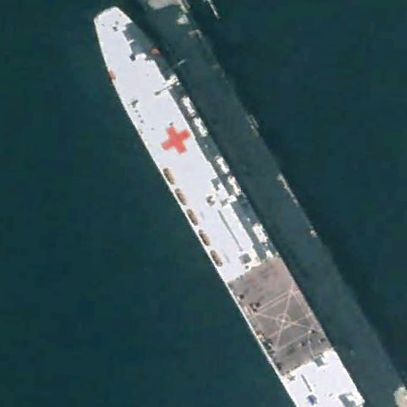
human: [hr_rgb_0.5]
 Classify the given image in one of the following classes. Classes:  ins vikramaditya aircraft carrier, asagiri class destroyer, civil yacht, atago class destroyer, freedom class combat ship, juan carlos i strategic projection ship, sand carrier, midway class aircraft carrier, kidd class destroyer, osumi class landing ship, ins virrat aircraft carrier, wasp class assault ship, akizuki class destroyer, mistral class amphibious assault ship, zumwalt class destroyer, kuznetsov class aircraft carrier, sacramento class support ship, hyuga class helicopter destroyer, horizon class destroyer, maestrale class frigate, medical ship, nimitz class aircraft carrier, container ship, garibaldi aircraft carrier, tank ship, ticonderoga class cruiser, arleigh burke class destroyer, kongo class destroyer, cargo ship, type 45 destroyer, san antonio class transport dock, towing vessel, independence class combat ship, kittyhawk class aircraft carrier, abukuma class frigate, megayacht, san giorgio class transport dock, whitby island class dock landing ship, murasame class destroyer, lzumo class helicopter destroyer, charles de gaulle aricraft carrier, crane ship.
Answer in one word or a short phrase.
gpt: Medical ship